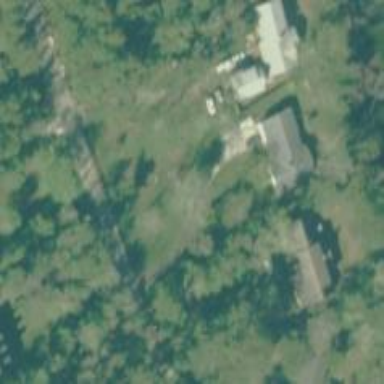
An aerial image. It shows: Driveway.